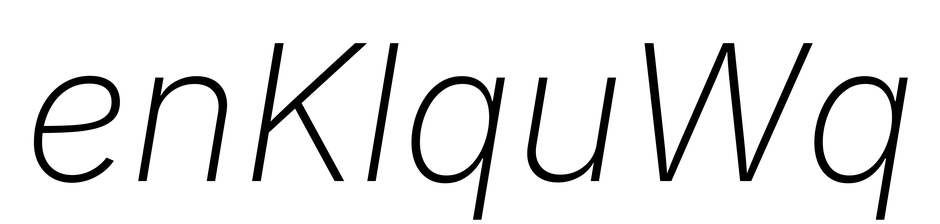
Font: Inter-Italic_ExtraLight_Italic